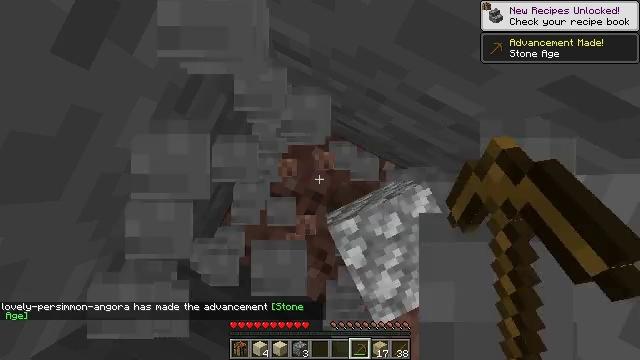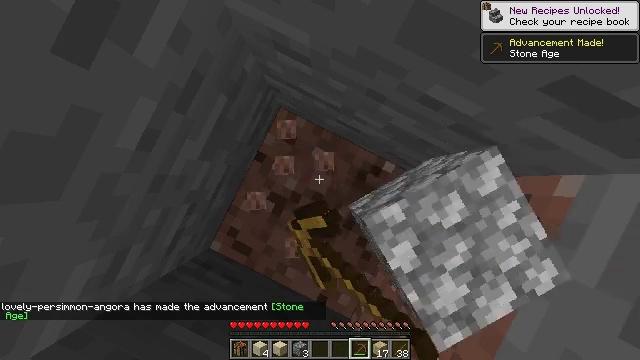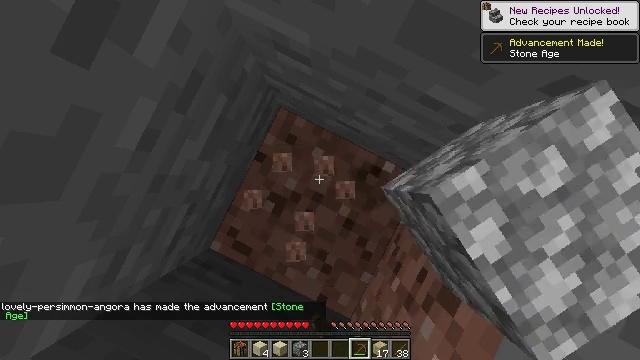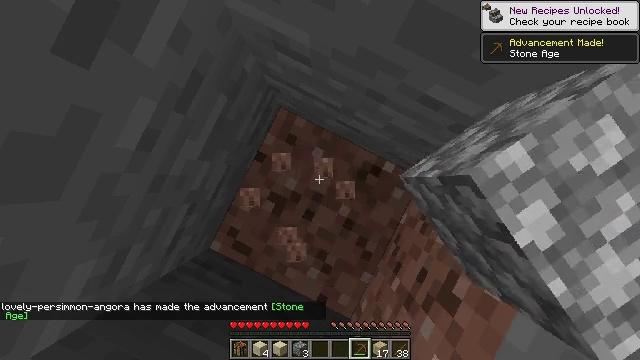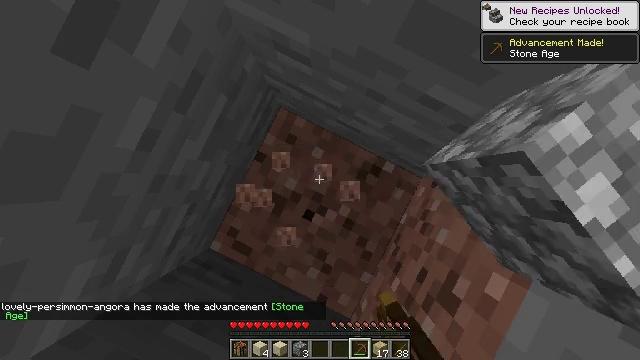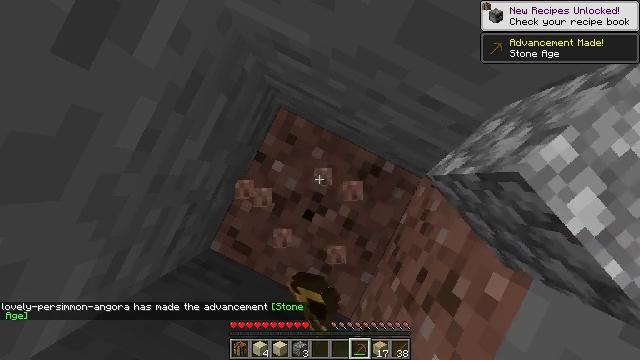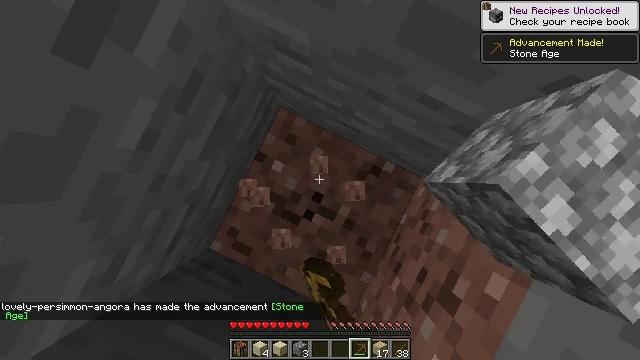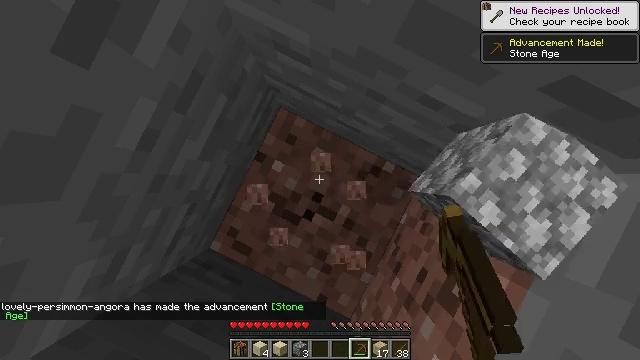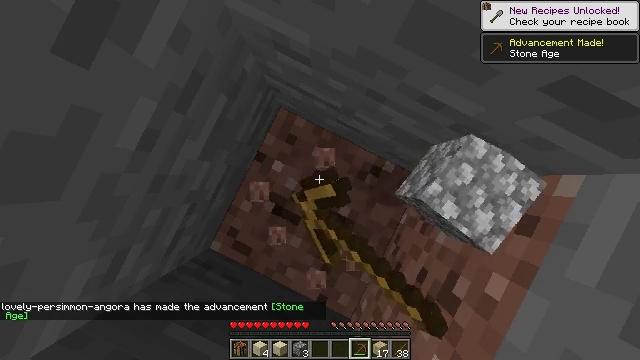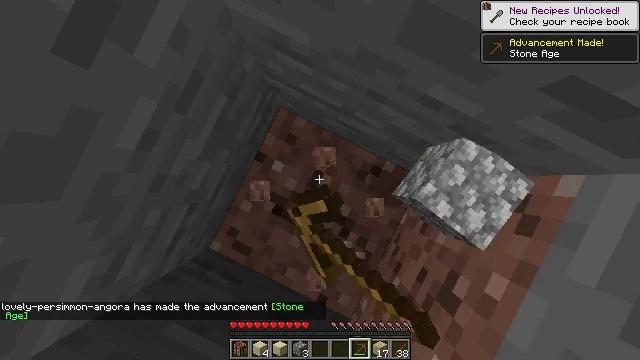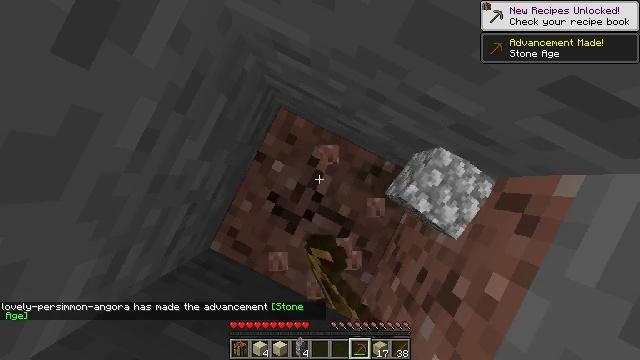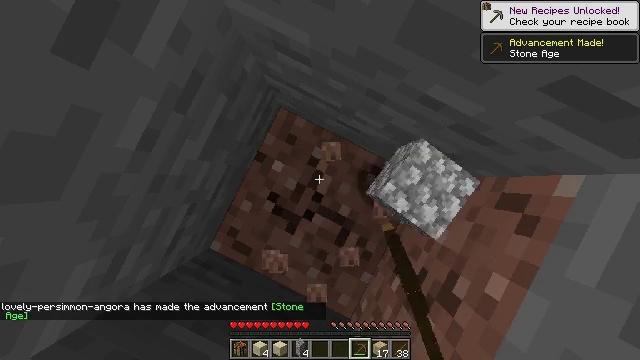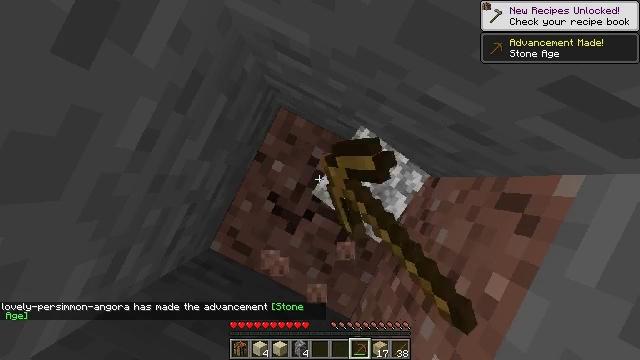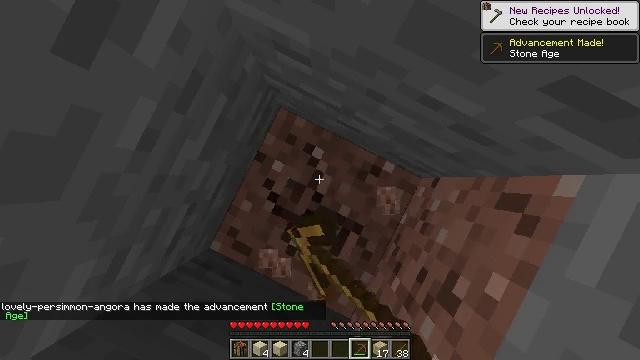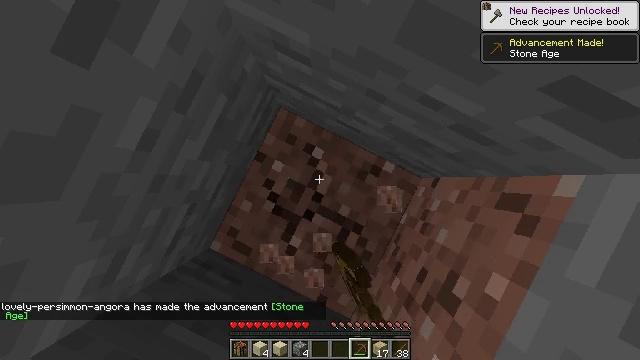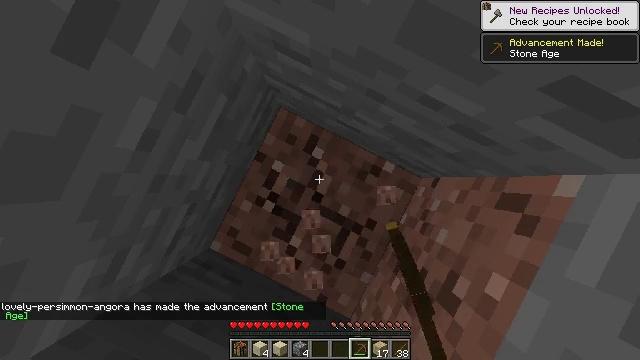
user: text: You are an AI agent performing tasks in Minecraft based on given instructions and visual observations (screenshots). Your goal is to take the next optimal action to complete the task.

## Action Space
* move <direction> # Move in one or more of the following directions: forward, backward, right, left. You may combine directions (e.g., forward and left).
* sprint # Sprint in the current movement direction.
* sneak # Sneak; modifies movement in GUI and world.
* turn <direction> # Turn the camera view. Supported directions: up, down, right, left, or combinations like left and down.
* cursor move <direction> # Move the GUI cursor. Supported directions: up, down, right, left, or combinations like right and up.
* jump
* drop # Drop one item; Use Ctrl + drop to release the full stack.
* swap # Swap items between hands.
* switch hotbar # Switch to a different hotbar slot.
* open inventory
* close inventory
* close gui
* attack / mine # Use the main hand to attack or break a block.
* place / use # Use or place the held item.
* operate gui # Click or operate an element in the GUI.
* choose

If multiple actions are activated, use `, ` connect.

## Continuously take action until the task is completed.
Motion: motion action
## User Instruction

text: Get granite from underground.
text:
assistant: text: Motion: attack / mine
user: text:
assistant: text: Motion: attack / mine
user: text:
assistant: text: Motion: attack / mine
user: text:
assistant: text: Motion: attack / mine
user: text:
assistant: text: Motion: attack / mine
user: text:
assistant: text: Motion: attack / mine
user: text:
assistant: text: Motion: attack / mine
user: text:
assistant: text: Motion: attack / mine
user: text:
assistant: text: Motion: attack / mine
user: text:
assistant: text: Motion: attack / mine
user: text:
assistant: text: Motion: attack / mine
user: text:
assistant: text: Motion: attack / mine
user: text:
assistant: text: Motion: attack / mine
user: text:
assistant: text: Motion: attack / mine
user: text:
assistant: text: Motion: attack / mine
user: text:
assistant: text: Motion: attack / mine
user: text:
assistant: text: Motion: attack / mine
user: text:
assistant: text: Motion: attack / mine
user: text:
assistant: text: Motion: attack / mine
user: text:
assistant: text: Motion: attack / mine
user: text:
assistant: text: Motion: attack / mine
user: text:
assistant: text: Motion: attack / mine
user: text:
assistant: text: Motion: attack / mine
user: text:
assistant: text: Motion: attack / mine
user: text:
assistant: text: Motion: attack / mine
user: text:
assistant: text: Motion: attack / mine
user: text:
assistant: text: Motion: attack / mine
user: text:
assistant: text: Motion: attack / mine
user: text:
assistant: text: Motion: attack / mine
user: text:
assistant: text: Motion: attack / mine